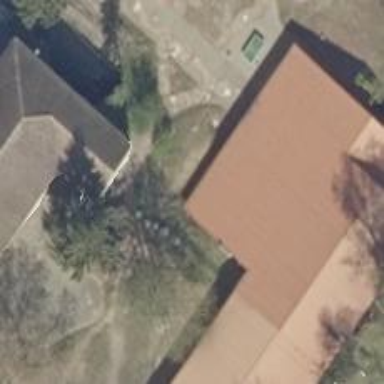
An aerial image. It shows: School building with skillion roof.